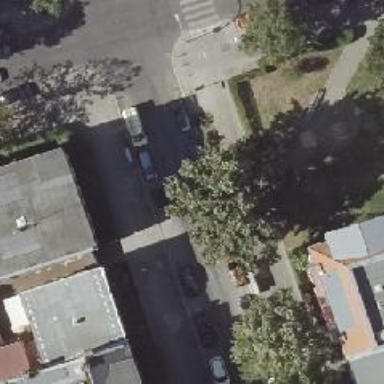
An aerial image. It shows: Residential road with sidewalks on both sides. There is parallel on-street parking available on both sides of the road.